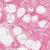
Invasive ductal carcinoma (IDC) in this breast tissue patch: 0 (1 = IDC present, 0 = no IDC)